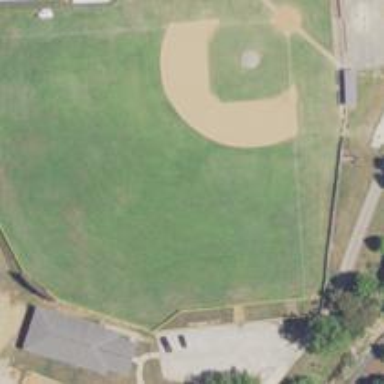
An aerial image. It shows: Baseball pitch for leisure and sports activities.